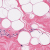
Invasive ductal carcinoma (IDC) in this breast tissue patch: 0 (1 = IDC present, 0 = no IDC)